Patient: sex M, age 60
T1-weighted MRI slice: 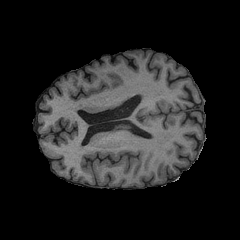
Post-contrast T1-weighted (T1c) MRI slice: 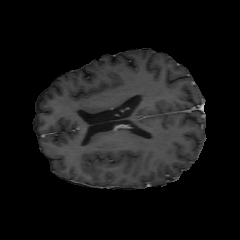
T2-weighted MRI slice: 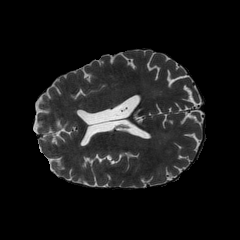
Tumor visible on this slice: no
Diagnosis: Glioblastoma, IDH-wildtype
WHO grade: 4